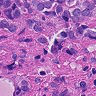
Metastatic tissue present: yes